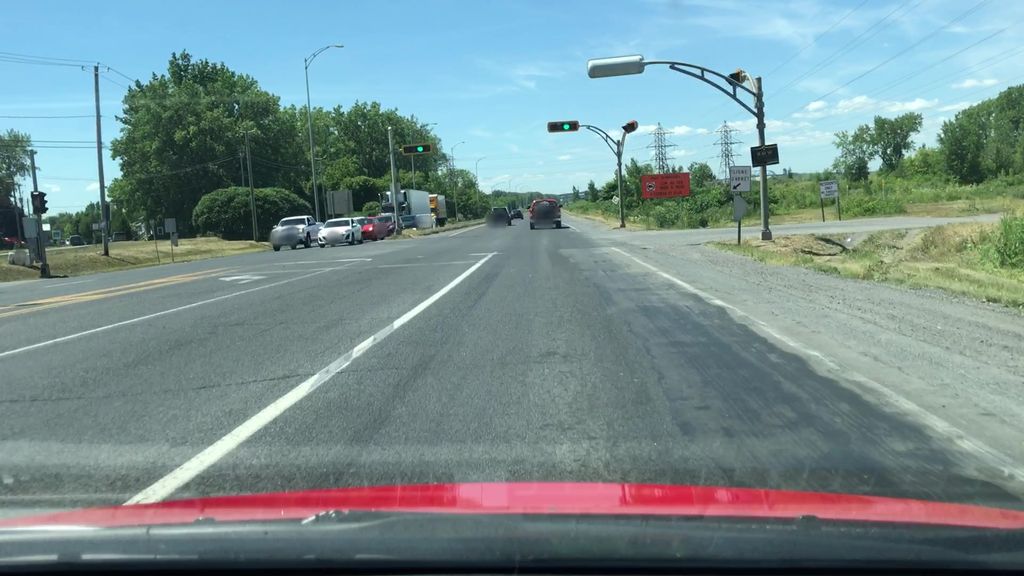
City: montreal